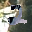
Label: 2